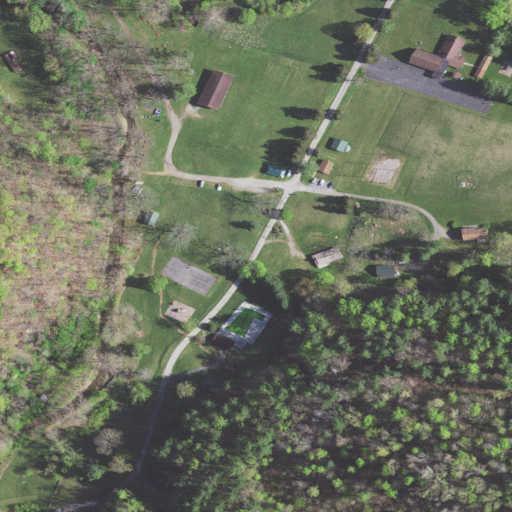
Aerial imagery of valley in Virginia named Bishop Hollow containing deciduous forest, pasture, mixed forest, open development, evergreen forest, grassland, shrub, low intensity development, and medium intensity development